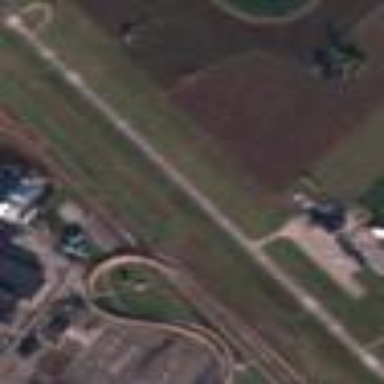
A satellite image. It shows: Runway in airport area.